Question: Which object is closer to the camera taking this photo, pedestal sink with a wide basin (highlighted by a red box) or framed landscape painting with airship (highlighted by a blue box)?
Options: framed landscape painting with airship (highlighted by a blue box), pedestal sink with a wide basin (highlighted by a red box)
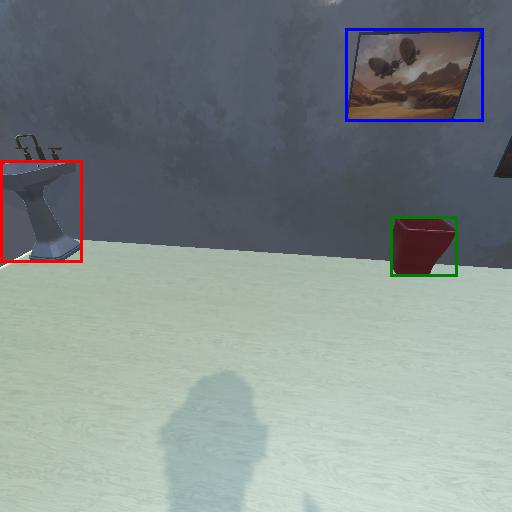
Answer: framed landscape painting with airship (highlighted by a blue box)